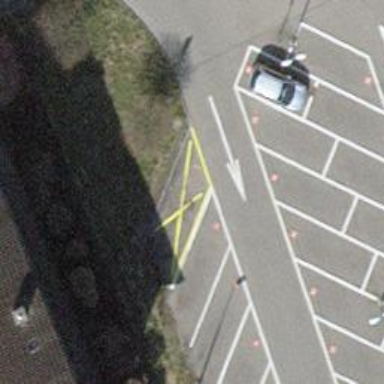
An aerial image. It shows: Car-sharing service available at this location.